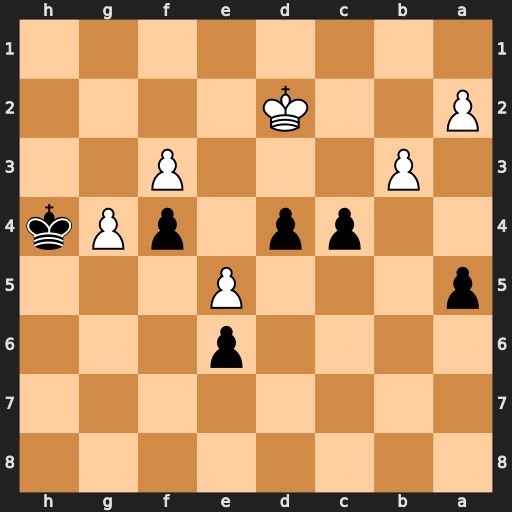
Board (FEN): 8/8/4p3/p3P3/2pp1pPk/1P3P2/P2K4/8
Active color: b
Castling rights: -
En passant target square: -
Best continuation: c3+ Kd3 Kg3